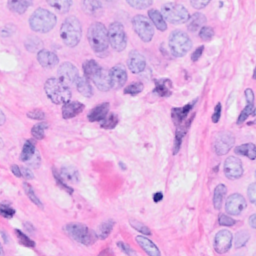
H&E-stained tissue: Breast